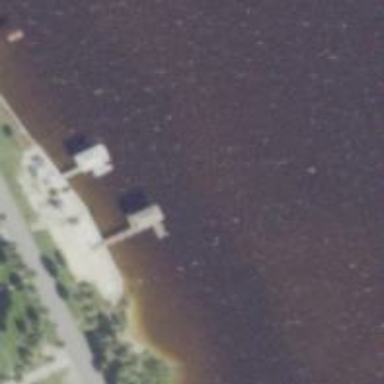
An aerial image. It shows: Man-made pier.